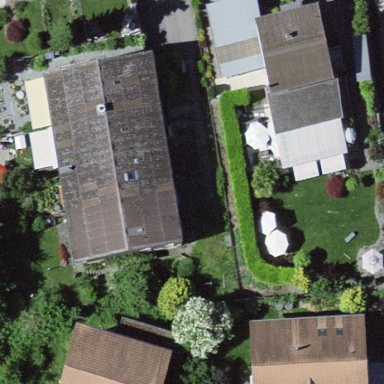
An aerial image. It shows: Residential building.